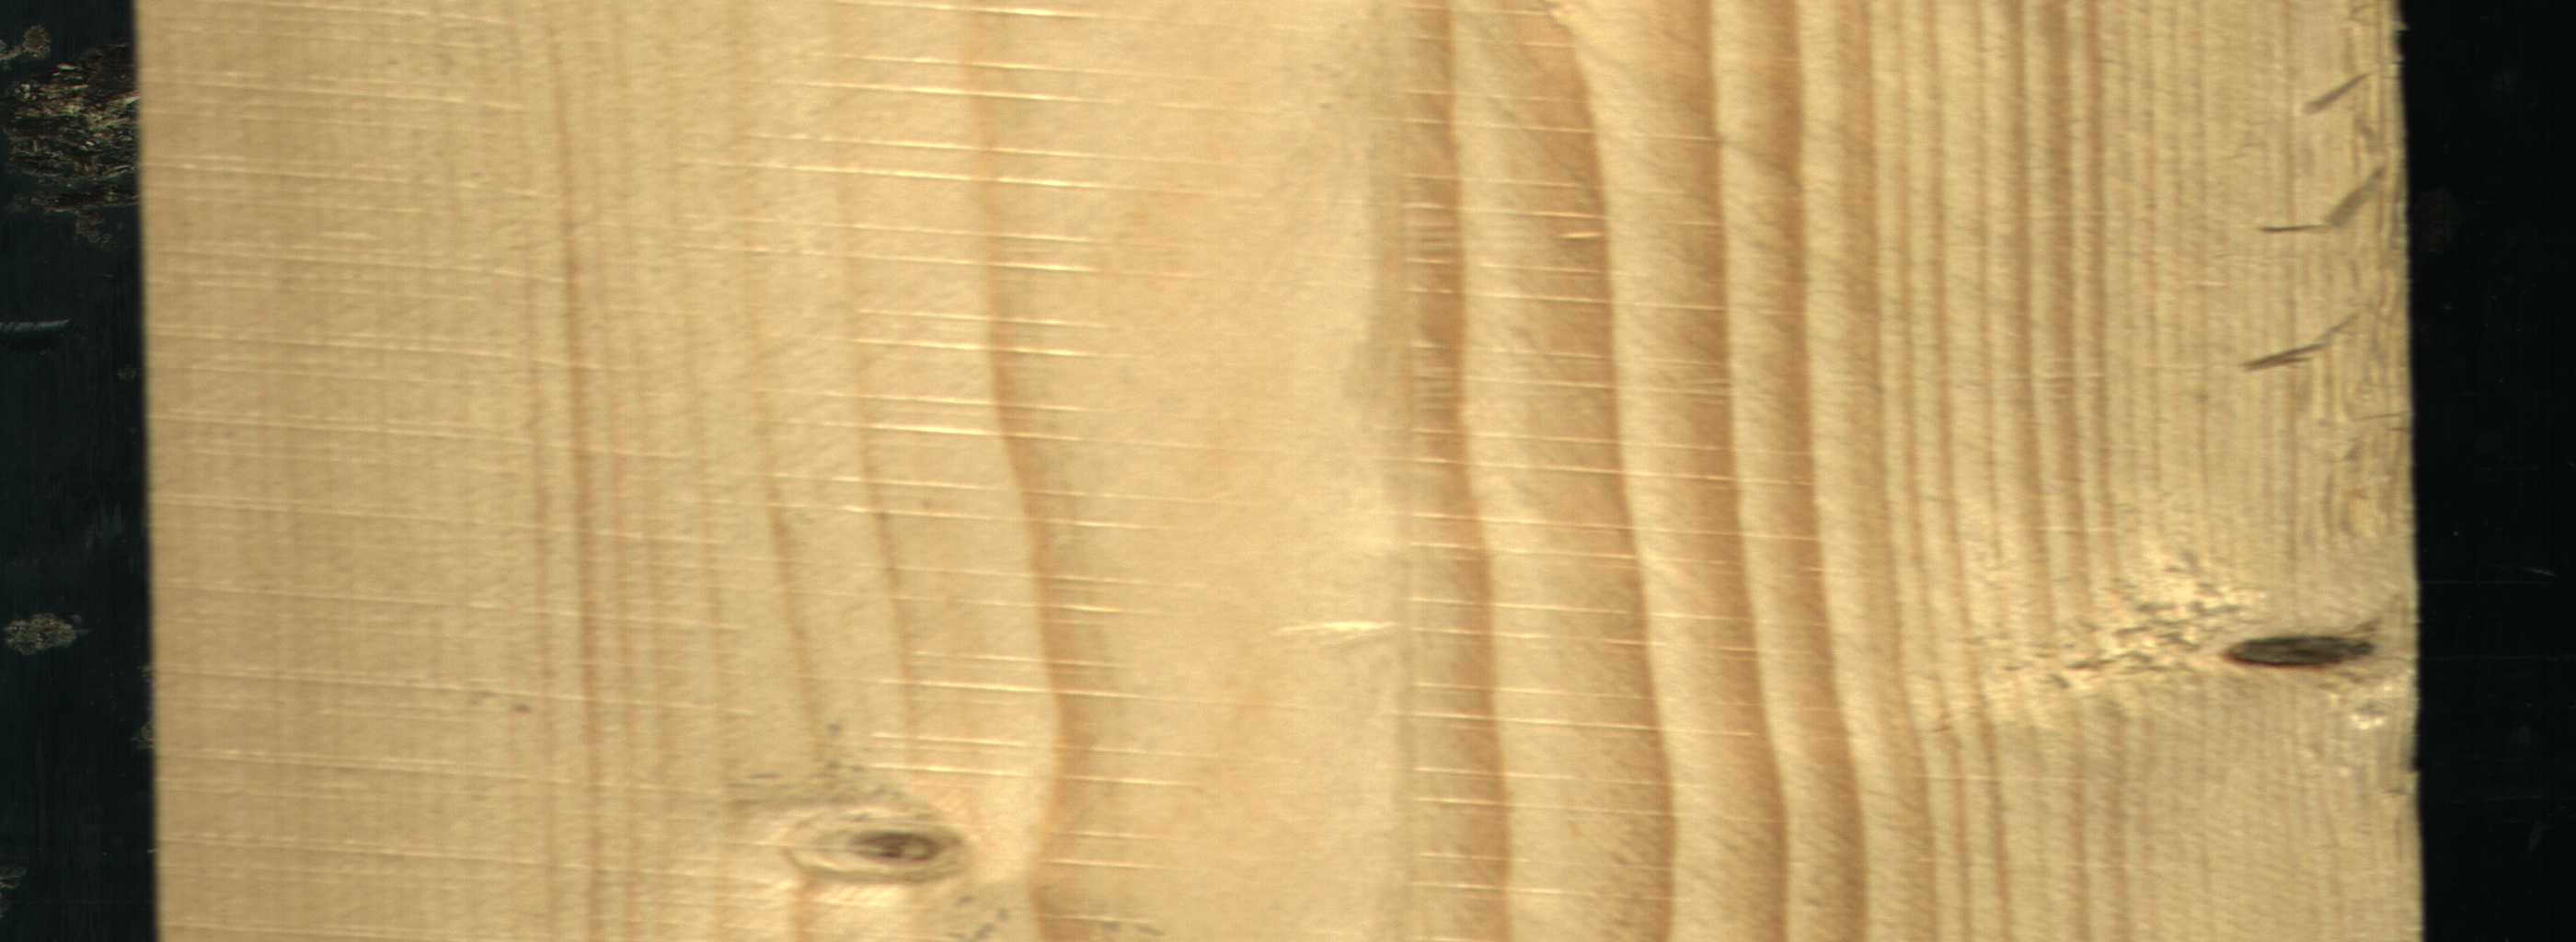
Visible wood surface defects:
Dead_Knot
Live_Knot